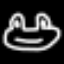
Label: frog